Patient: sex F, age 80
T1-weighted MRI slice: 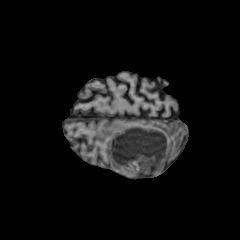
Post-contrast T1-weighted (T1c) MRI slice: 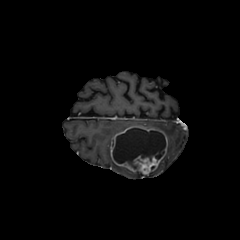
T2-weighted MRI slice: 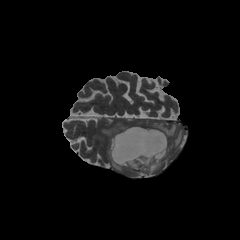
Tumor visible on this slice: yes
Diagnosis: Glioblastoma, IDH-wildtype
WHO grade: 4